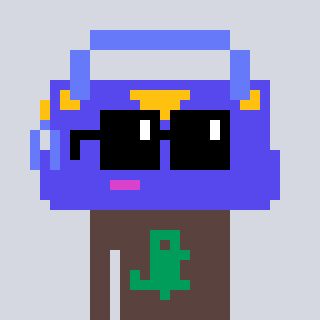
a pixel art character with square black sunglasses, a bag-shaped head and a darkbrown-colored body on a cool background